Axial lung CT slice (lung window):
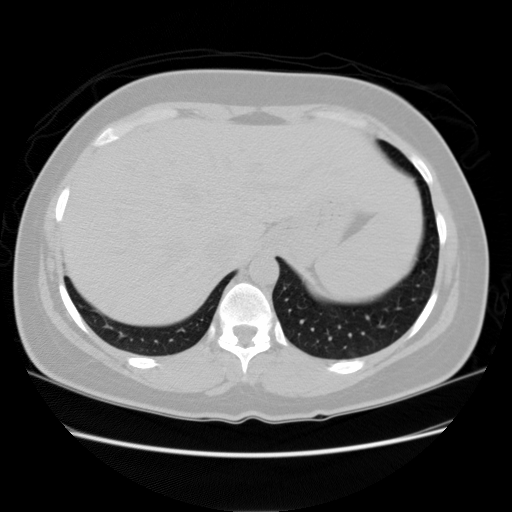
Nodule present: no